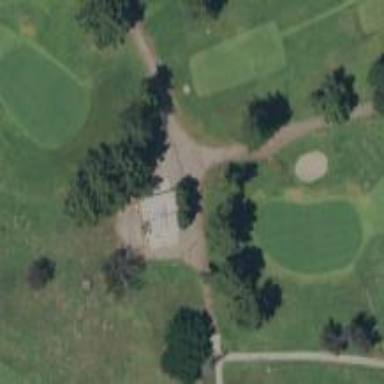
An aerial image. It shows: Path designated for golf carts.